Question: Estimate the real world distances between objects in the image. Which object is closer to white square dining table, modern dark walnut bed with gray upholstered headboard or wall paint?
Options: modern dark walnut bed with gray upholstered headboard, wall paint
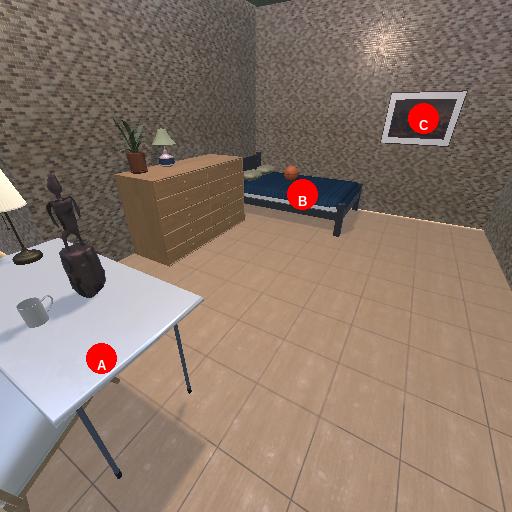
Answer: modern dark walnut bed with gray upholstered headboard